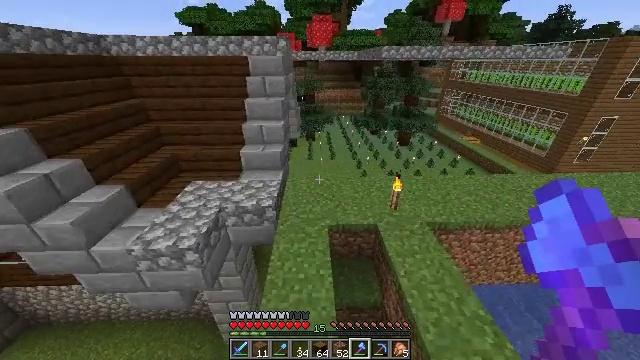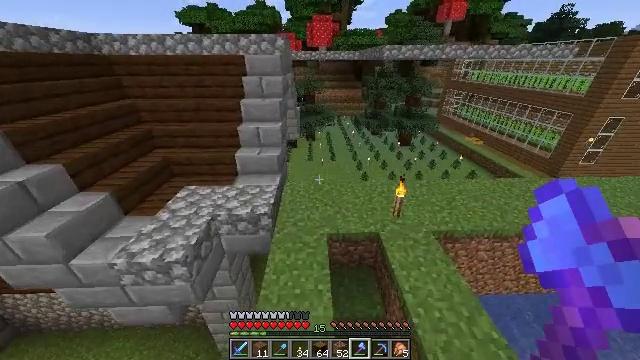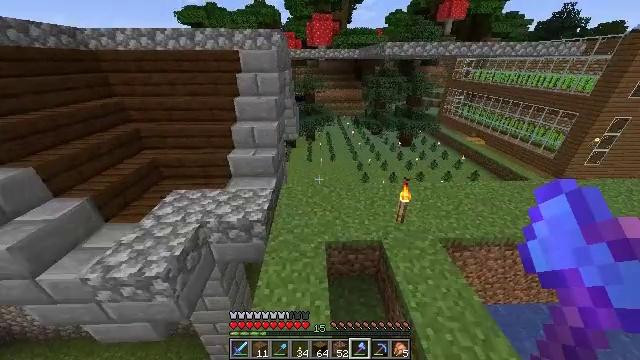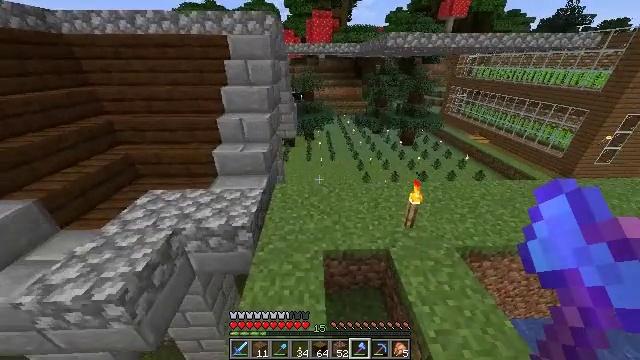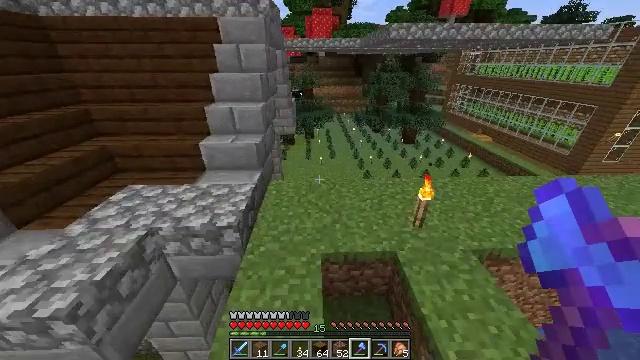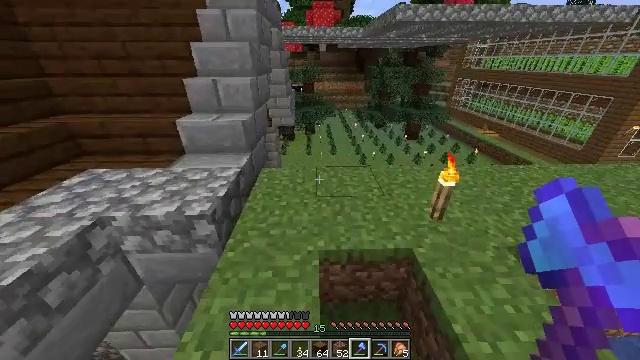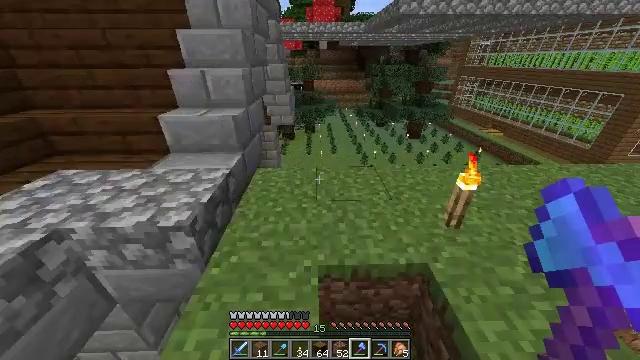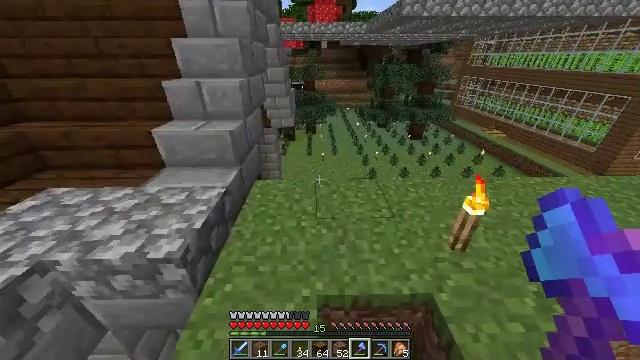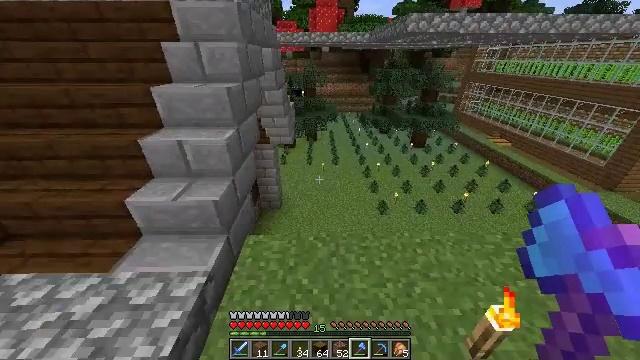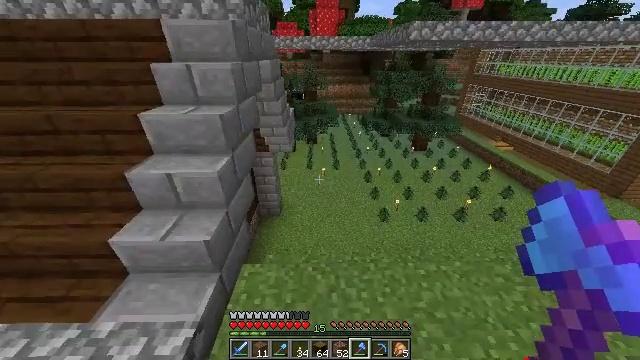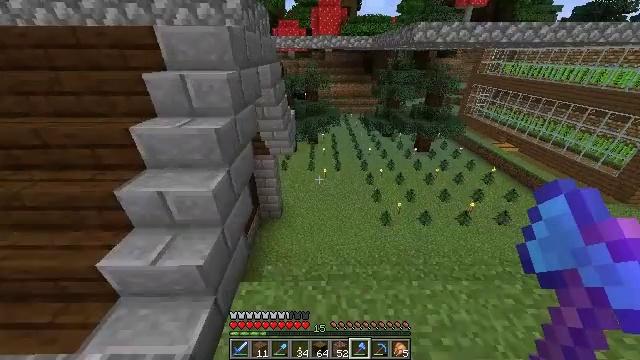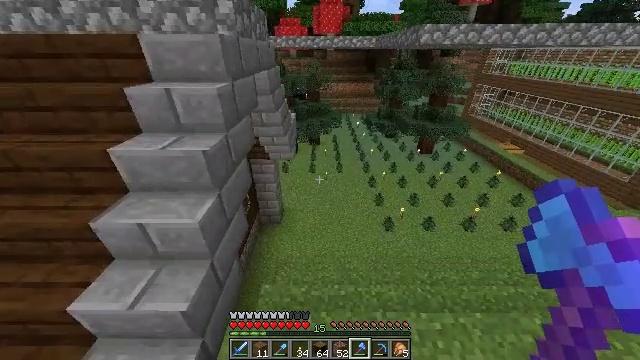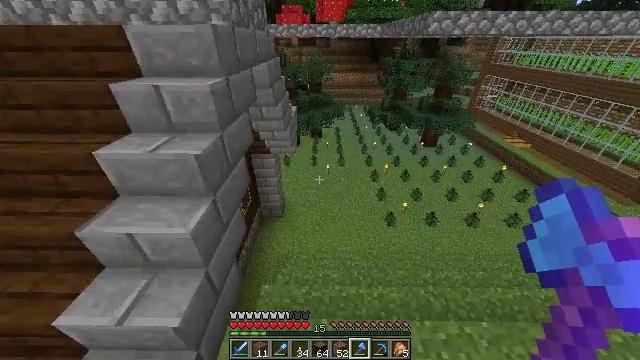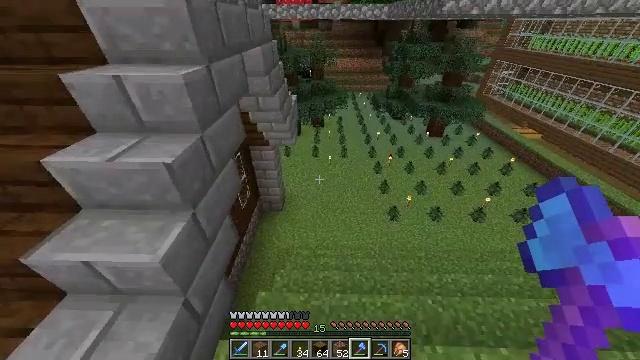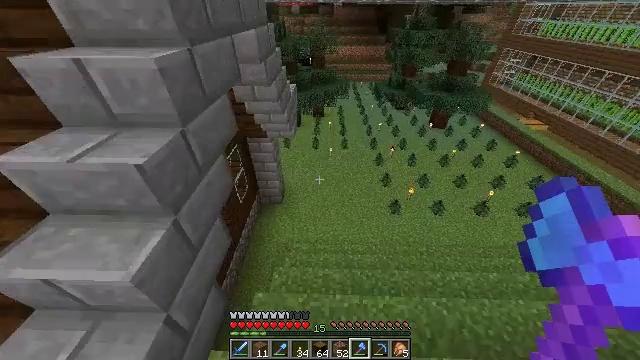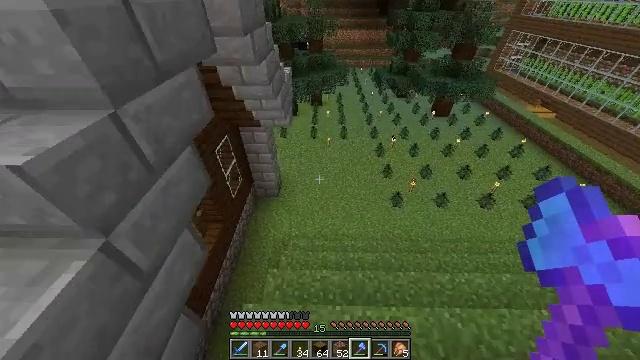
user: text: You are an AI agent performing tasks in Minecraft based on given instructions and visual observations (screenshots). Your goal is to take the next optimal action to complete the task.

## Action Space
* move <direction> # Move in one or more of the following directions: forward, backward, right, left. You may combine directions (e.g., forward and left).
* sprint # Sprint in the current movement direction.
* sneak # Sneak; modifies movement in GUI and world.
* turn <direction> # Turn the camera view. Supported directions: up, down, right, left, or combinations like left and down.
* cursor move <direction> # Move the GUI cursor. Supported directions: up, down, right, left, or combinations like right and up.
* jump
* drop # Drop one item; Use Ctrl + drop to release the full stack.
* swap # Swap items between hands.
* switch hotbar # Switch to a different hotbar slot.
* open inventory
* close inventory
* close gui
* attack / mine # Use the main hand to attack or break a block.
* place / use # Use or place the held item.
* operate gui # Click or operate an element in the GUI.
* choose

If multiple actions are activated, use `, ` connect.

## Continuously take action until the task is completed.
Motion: motion action
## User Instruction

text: Create a spruce pressure plate in the crafting table with spruce planks.
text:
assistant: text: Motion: move forward, jump
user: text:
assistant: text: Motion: move forward, jump
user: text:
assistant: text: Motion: move forward, jump
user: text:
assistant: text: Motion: move forward, jump
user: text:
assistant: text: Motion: move forward, jump
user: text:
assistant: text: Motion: move forward, jump
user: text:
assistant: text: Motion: move forward, sprint, jump
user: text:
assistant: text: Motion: move forward, sprint, jump
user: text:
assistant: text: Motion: move forward, sprint, jump
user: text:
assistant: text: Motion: move forward, sprint, jump
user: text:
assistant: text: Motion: move forward, jump
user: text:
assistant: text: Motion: move forward, turn down, jump
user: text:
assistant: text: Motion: move forward, turn down, jump
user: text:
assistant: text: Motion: move forward, turn down
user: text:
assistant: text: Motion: move forward, turn down
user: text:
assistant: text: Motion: move forward, turn down
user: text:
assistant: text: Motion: move forward, turn down
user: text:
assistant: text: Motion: move forward
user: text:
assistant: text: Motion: move forward, sprint
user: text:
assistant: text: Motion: move forward, sprint
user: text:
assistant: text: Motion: move forward, sprint, turn left
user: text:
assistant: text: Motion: move forward, sprint, turn left and up
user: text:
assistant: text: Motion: move forward, turn left
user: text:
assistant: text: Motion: move forward
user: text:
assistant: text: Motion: move forward
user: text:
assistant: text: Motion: move forward, sprint
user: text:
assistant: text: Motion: move forward, sprint
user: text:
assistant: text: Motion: move forward, sprint
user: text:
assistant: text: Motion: move forward, sprint
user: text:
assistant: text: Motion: move forward